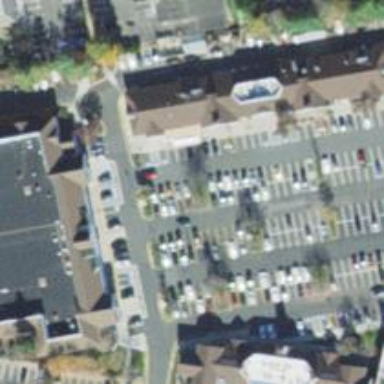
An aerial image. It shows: Parking space is available.